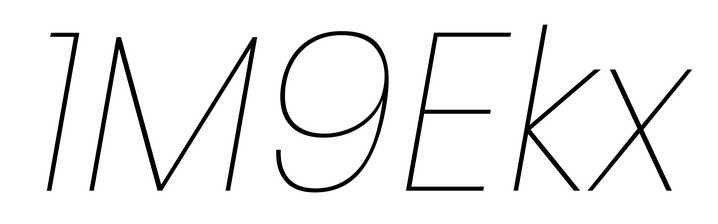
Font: Poppins-ThinItalic